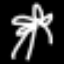
Label: palm tree